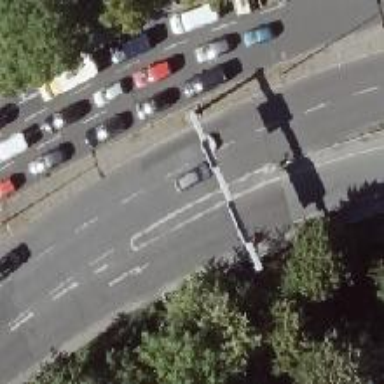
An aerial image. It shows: Overhead guidepost.